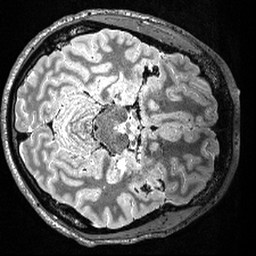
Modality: T2w
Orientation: axial
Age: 22
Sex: male